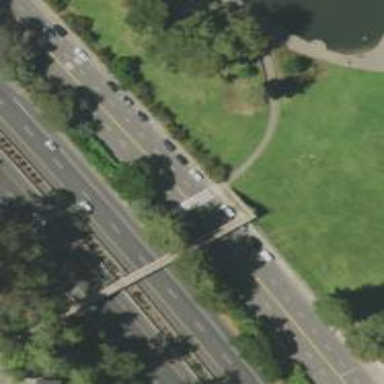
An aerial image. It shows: Tertiary road with shared cycleway.